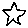
Label: star